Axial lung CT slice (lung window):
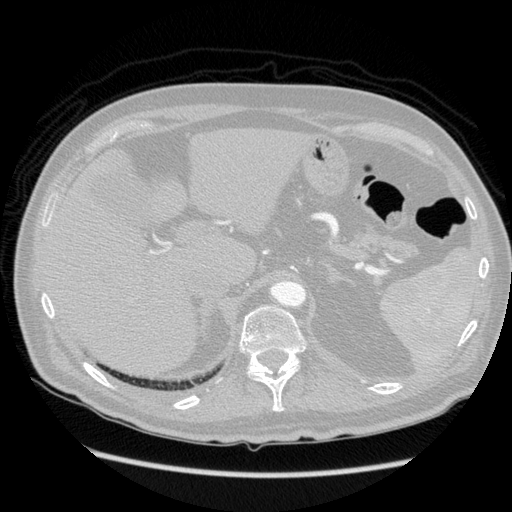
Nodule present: no